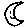
Label: moon